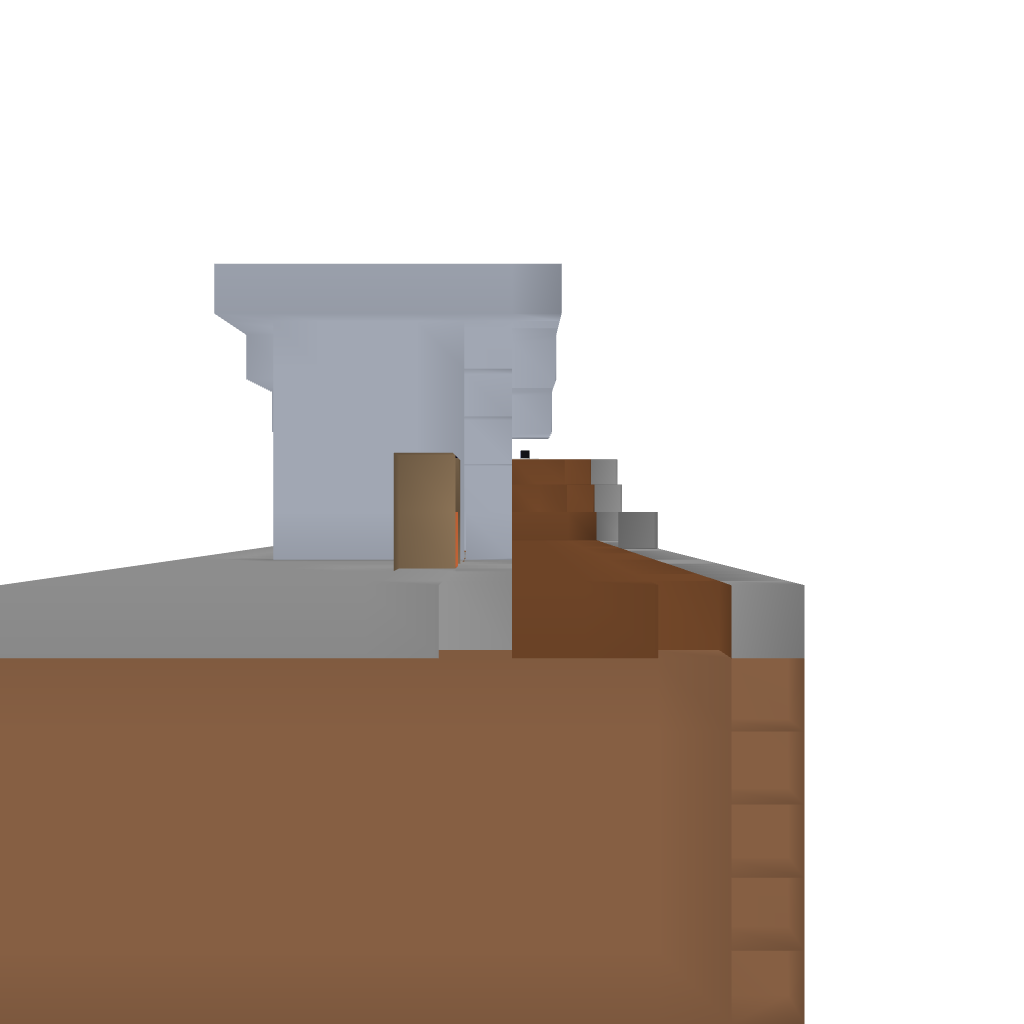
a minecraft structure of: Commander Keen Border village overworld